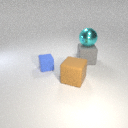
large cyan metal sphere above large gray rubber cube